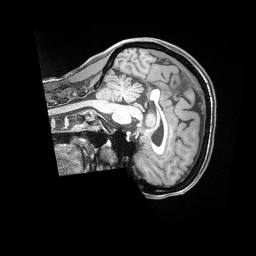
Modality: T1w
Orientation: sagittal
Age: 33
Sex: female
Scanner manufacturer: siemens
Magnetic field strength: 3 T
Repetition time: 2 s
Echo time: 0.00211 s